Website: apple
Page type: delivery-shipping
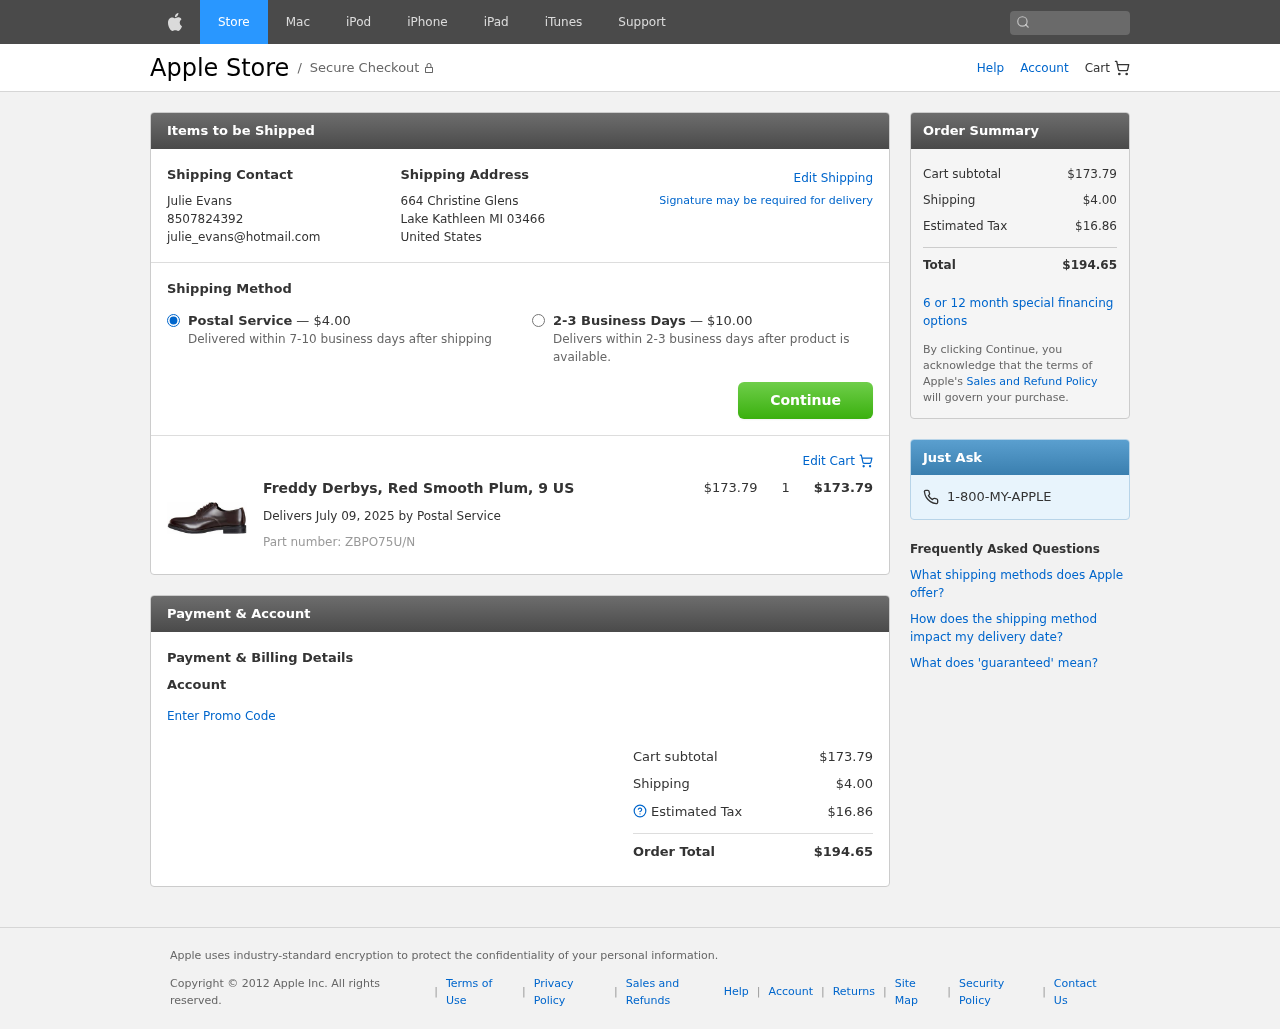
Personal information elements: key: PII_CITY
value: Lake Kathleen
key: PII_COUNTRY
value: United States
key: PII_EMAIL
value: julie_evans@hotmail.com
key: PII_FULLNAME
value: Julie Evans
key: PII_PHONE
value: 8507824392
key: PII_POSTCODE
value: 03466
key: PII_STATE_ABBR
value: MI
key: PII_STREET
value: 664 Christine Glens
Product elements: key: PRODUCT1_NAME
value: Freddy Derbys, Red Smooth Plum, 9 US
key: PRODUCT1_PRICE
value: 173.79
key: PRODUCT1_QUANTITY
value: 1
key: PRODUCT1_SKU
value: ZBPO75U/N
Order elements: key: ORDER_SHIPPING_COST
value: $4.00
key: ORDER_SUBTOTAL
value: $173.79
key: ORDER_DELIVERY_DATE
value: July 09, 2025
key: ORDER_TAX
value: $16.86
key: ORDER_TOTAL
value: $194.65